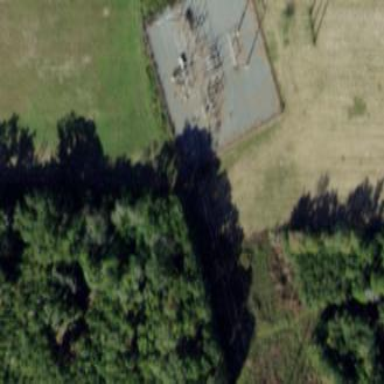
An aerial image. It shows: Outdoor transmission substation.